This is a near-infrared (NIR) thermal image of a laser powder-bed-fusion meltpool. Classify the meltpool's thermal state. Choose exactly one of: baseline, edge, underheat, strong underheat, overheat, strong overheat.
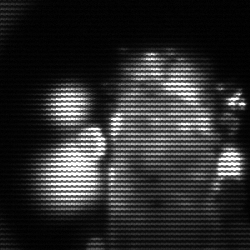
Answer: strong underheat